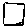
Label: square